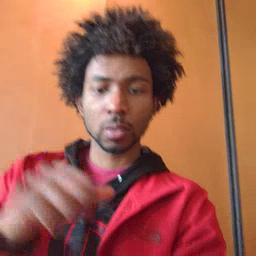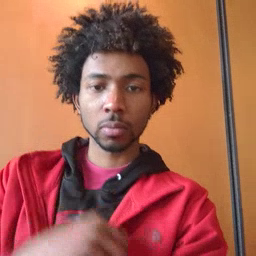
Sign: any